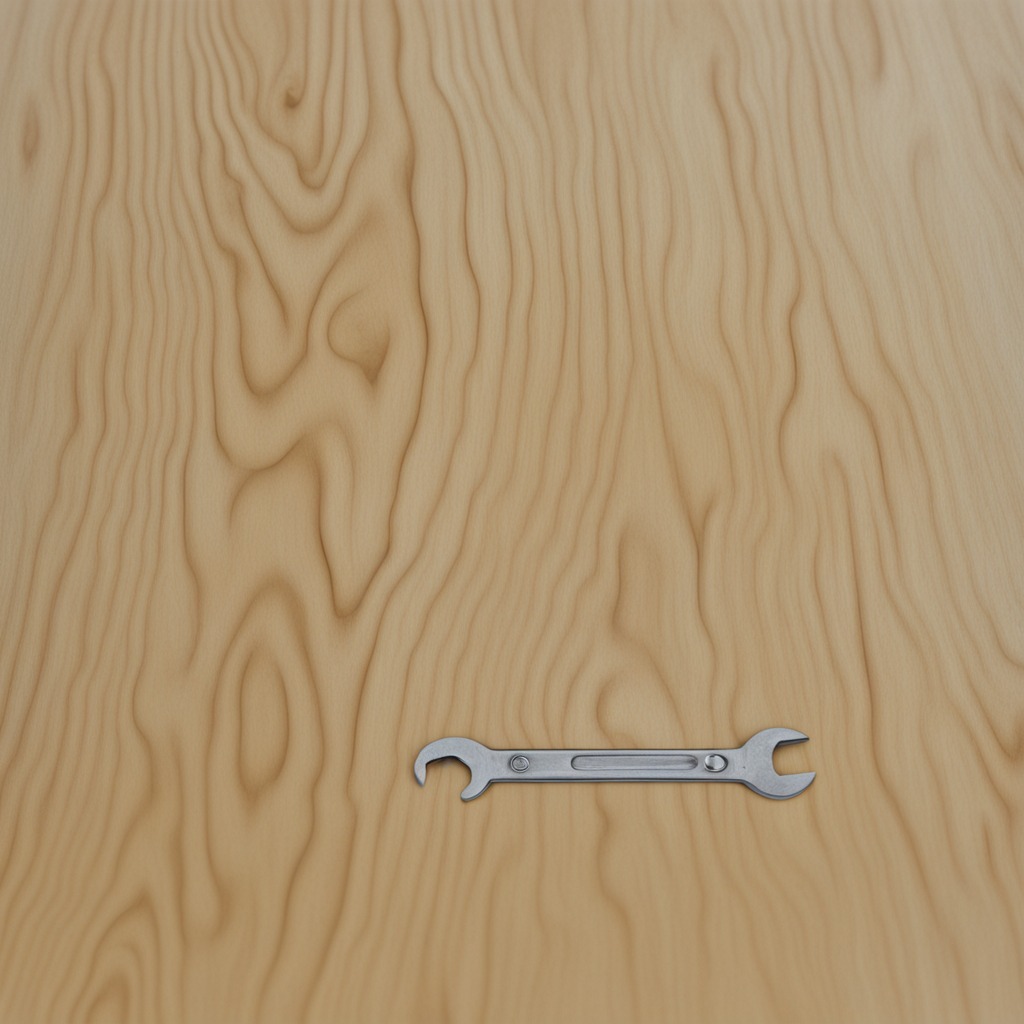
An wrench is lying on the plywood surface.